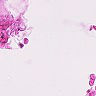
Metastatic tissue present: no